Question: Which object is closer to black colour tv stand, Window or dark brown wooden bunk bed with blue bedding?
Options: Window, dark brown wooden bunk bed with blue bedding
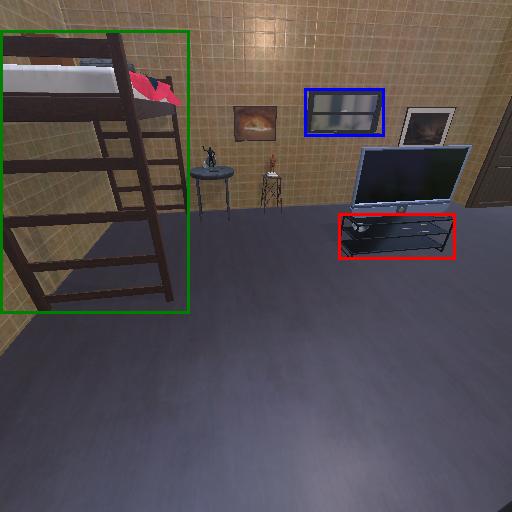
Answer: Window